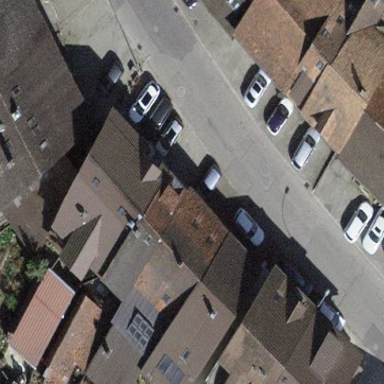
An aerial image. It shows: Building with tiled roof.